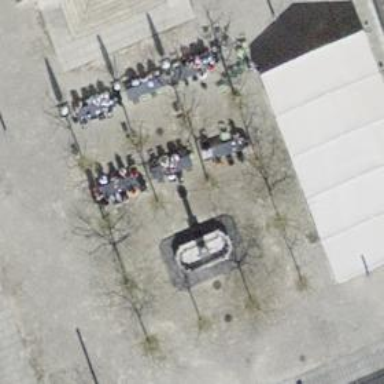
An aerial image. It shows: Beautiful fountain.